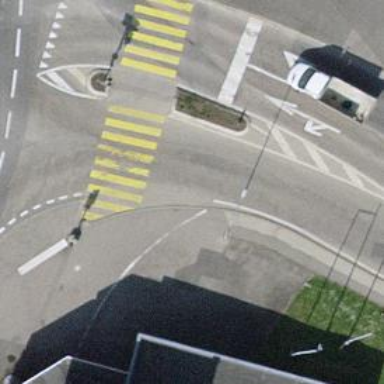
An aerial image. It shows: Asphalt sidewalk.